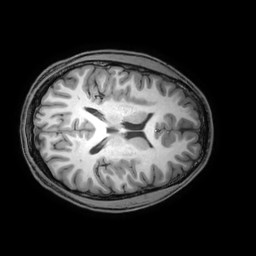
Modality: T1w
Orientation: axial
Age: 20
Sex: male
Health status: healthy
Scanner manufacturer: philips
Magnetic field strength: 3 T
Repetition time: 0.0079 s
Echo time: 0.0035 s